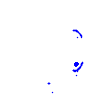
Particle: electron